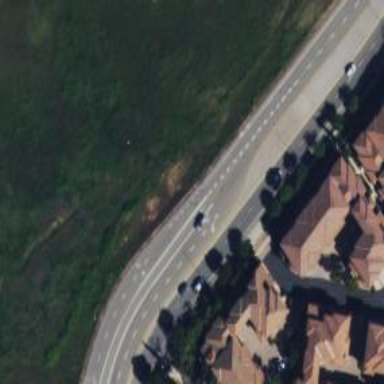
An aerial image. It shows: Secondary road.